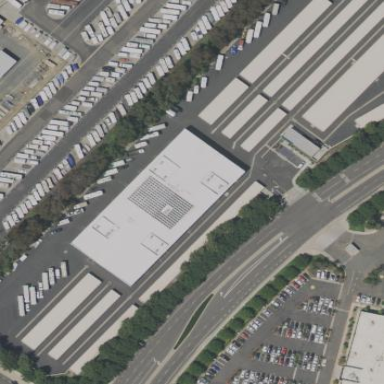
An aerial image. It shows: Storage facility.